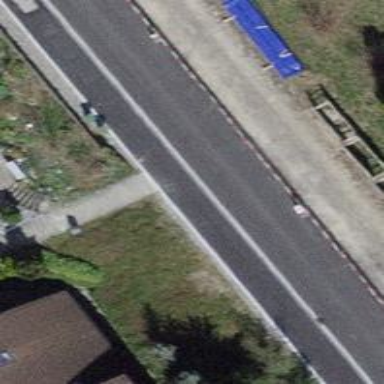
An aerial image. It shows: Set of steps on the road.